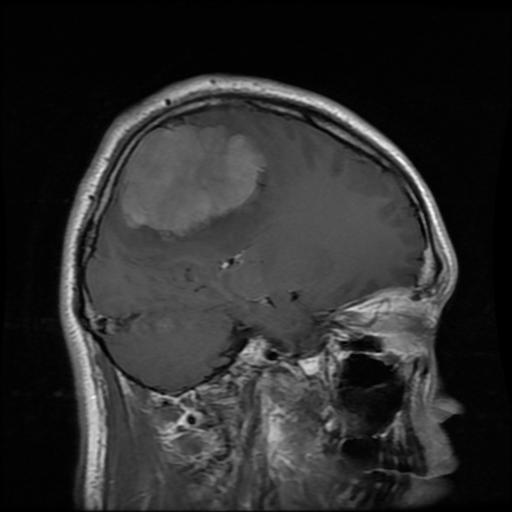
Label: meningioma